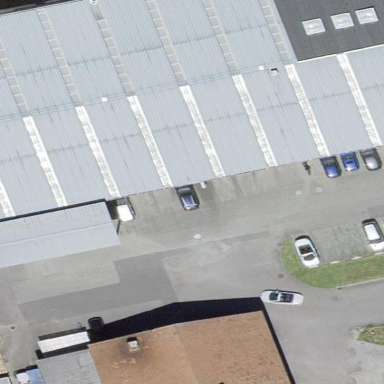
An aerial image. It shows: Commercial building.